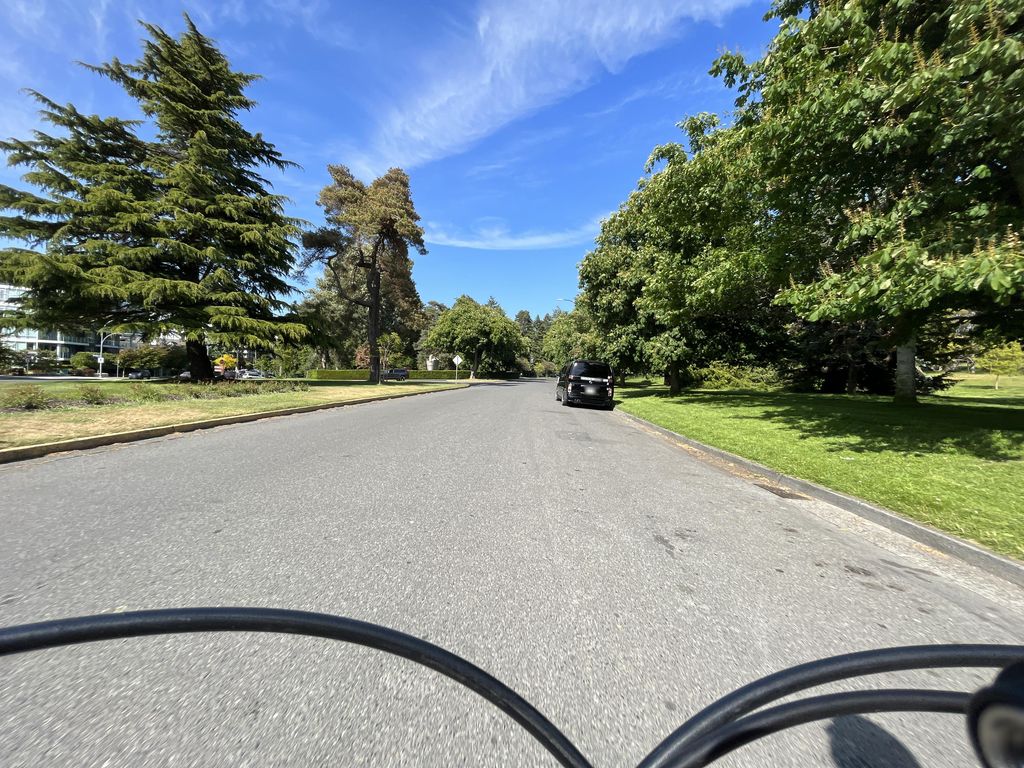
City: victoria